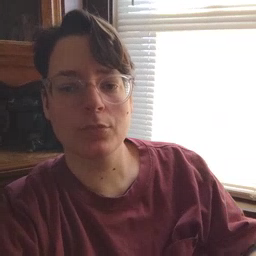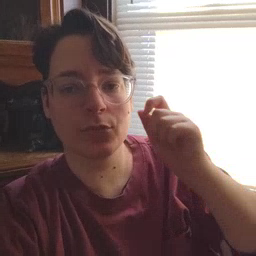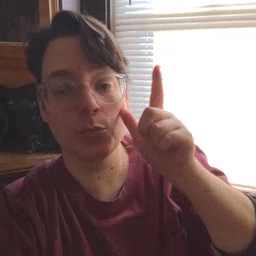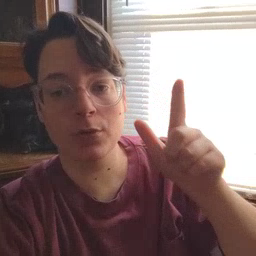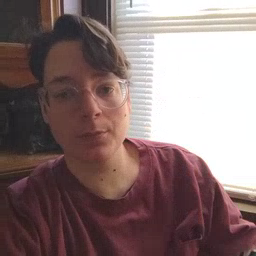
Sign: wake